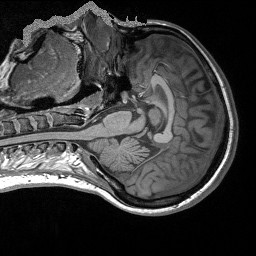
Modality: T1w
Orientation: coronal
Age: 24
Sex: female
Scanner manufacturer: siemens
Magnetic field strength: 3 T
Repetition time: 1900 s
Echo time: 2.49 s